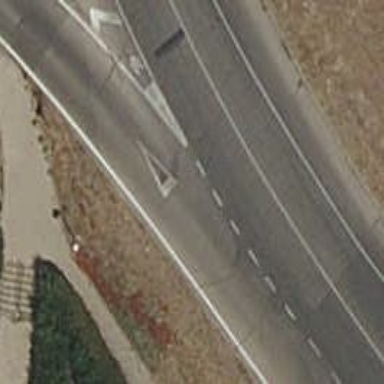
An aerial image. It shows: Road with "give way" sign.